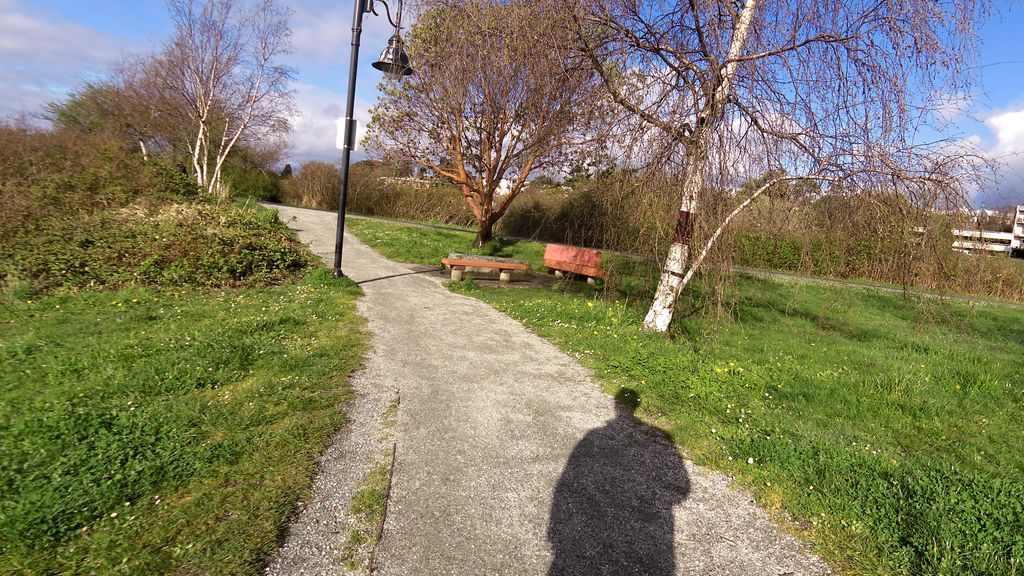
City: victoria